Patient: sex M, age 35
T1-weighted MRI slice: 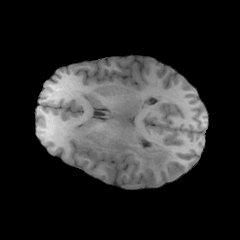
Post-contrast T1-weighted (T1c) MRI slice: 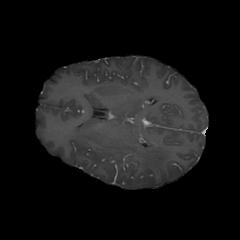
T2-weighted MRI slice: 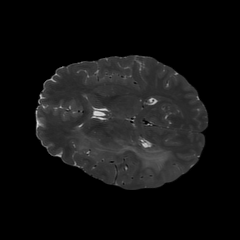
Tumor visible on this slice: yes
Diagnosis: Astrocytoma, IDH-wildtype
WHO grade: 2